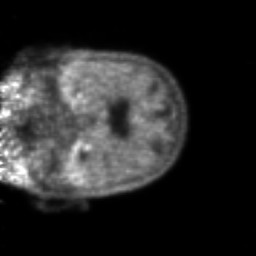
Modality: PET
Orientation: coronal
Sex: female
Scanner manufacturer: ge